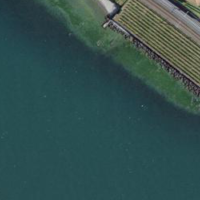
EUNIS habitat code: 14
Species observed at this site:
Cymbalaria muralis